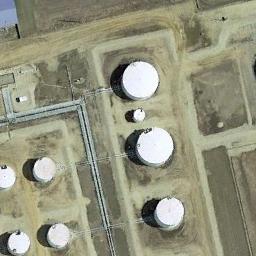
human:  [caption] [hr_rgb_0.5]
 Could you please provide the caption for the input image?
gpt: There are big and small white storage tanks on the bare land .

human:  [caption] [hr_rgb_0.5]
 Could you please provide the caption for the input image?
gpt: There are many storage tanks of different sizes .

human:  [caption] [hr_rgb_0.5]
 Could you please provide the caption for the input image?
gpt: There are several neatly arranged large oil storage tanks in the factory, And there are large lawns in the factory .

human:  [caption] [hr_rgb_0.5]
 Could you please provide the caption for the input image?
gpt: There are two identical storage tanks beside a white house .

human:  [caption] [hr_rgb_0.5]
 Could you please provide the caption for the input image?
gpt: There are several white storage tanks of different sizes .